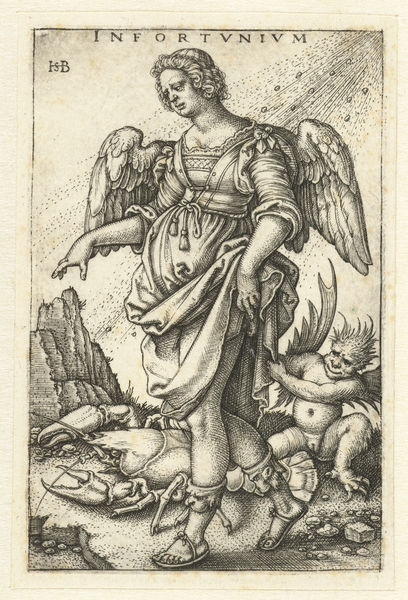
Titel: Ongeluk (Infortunio)
Künstler: Hans Sebald Beham
Standort: Amsterdam
Institution: Rijksmuseum
Schlagwörter: flügel, meer, sonne, locken, engel, sandalen, scheren, teufel, krebs, isb, infortunium